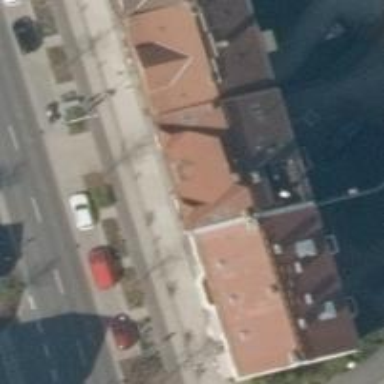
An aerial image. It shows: Post office.